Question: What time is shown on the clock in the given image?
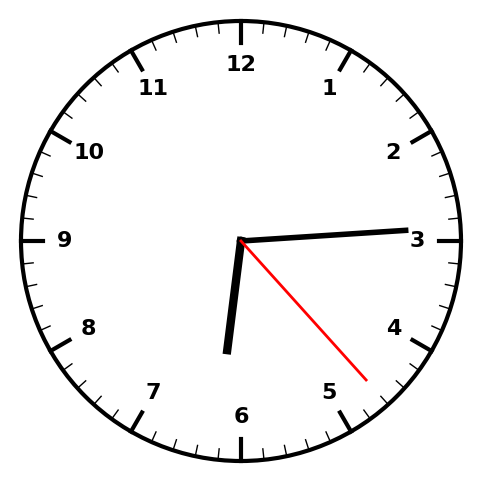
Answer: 06:14:23